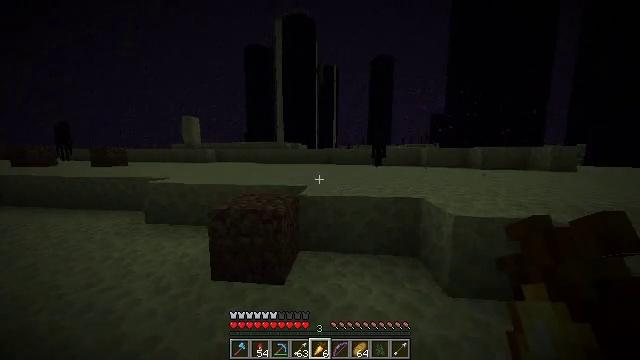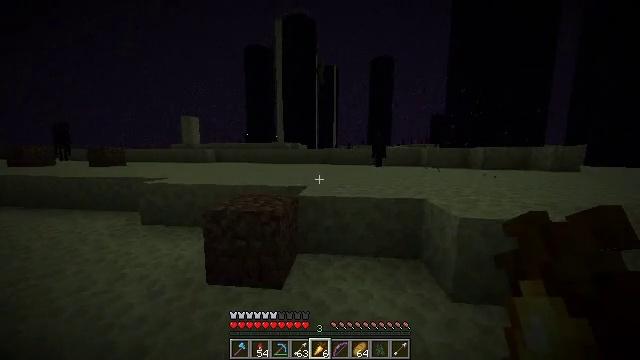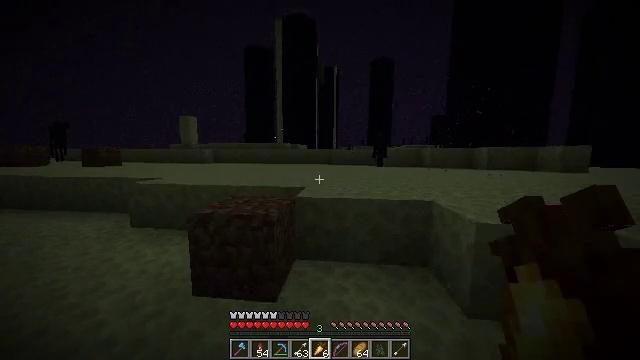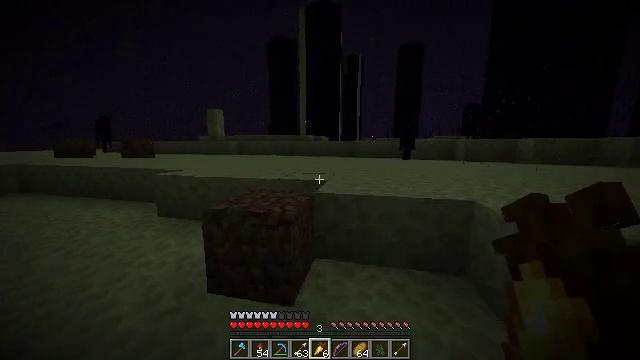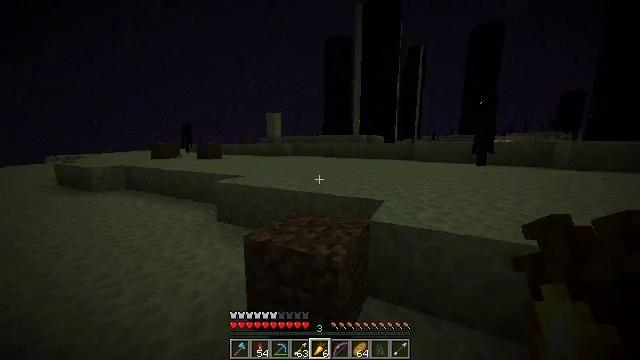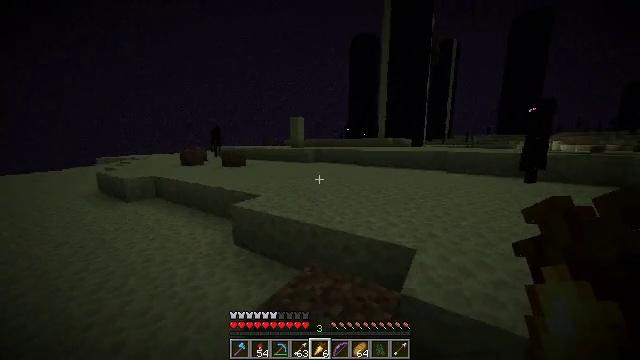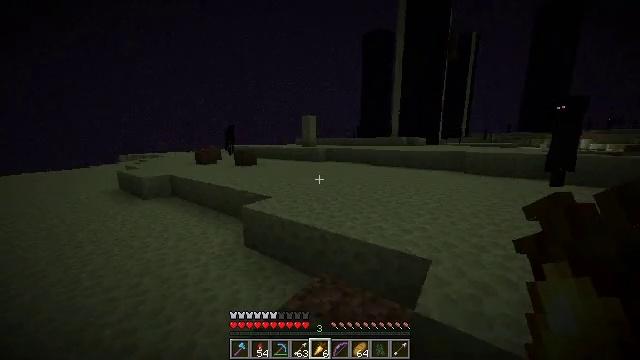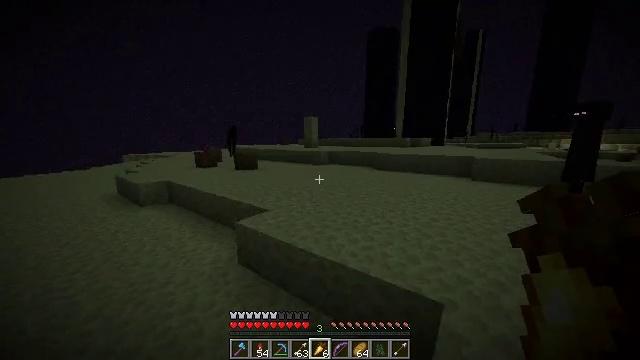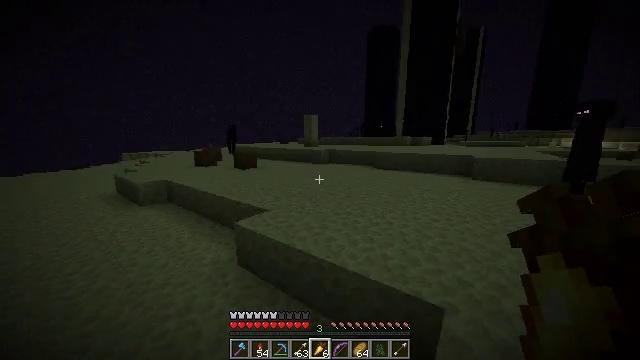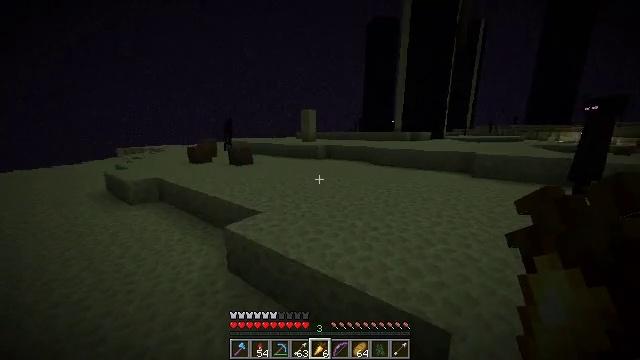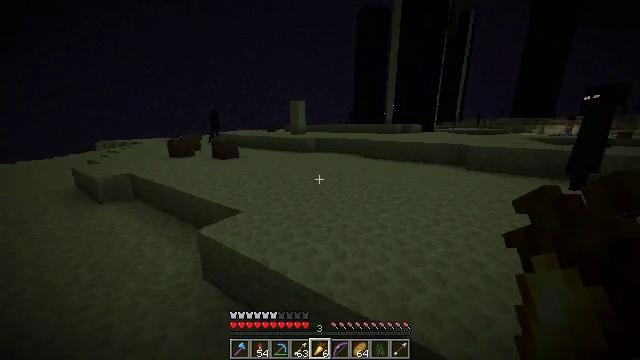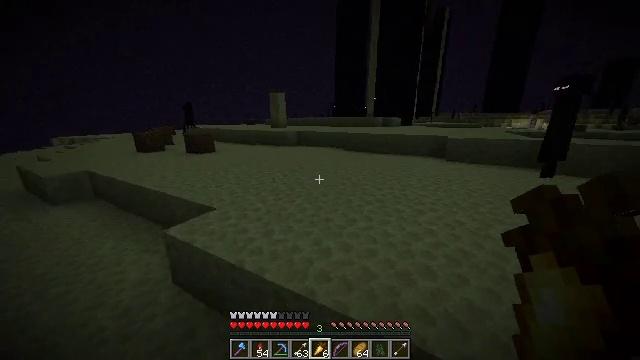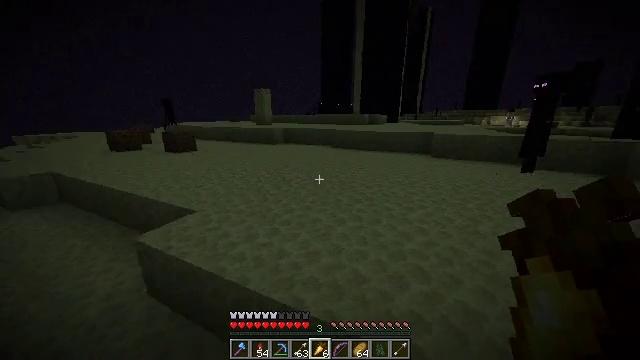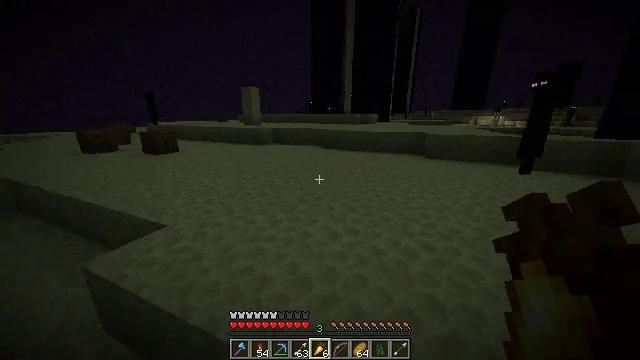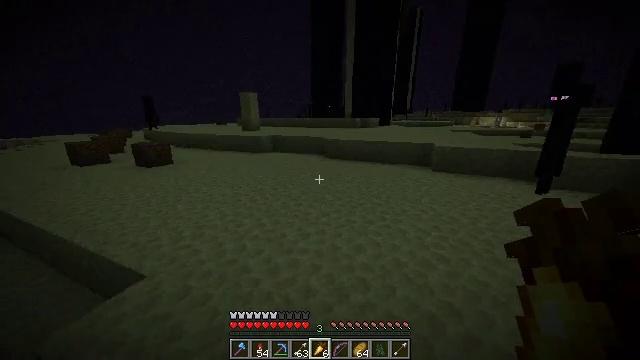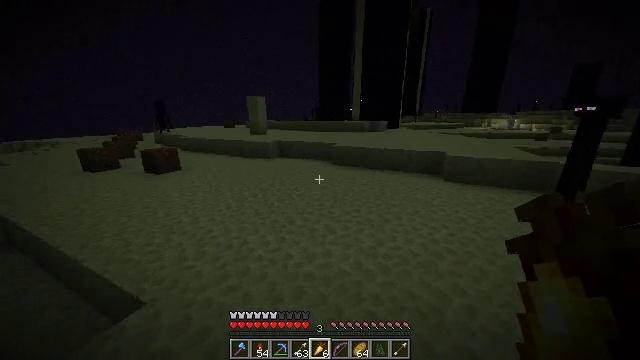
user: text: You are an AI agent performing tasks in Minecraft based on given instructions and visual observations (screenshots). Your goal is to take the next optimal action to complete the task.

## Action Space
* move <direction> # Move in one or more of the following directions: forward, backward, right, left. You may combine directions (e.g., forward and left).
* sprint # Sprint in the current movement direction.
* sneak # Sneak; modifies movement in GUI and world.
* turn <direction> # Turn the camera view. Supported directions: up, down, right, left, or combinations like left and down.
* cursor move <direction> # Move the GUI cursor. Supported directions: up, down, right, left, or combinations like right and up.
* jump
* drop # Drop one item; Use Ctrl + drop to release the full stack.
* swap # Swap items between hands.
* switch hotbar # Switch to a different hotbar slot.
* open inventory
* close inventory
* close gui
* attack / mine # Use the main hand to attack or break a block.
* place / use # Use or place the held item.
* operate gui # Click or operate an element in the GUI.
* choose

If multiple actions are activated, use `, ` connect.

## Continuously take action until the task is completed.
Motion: motion action
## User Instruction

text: Drop a firework rocket.
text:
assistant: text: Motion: move forward, sprint
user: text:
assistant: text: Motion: move forward, sprint
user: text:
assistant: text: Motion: move forward, sprint, turn left and down
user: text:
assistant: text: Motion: move forward, sprint, turn left, jump
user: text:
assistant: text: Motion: move forward, sprint, turn left, jump
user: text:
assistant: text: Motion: move forward, sprint, turn left, jump
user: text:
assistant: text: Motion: move forward, sprint, jump
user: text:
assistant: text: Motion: move forward, sprint, jump
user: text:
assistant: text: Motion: move forward, sprint, turn down, jump
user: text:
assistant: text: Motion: move forward, sprint, turn right and down, jump
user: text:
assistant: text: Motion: move forward, sprint, turn right and down, jump
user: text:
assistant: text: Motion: move forward, sprint, turn right, jump
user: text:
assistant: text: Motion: move forward, sprint, turn right, jump
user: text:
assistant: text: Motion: move forward, sprint, jump
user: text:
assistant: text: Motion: move forward, sprint, turn left, jump
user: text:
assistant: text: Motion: move forward, sprint, turn left, jump
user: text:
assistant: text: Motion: move forward, sprint, turn left, jump
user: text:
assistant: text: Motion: move forward, sprint, turn left, jump
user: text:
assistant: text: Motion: move forward, sprint, turn left and down, jump
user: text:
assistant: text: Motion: move forward, sprint, jump
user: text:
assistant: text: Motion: move forward, sprint, jump
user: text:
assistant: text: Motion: move forward, sprint, jump
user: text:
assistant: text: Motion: move forward, sprint, jump
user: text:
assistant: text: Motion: move forward, sprint, turn right, jump
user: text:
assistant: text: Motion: move forward, sprint, jump
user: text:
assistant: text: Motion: move forward, sprint, jump
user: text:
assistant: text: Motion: move forward, sprint, jump
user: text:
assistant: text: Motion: move forward, sprint, turn left, jump
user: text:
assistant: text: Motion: move forward, sprint, turn left, jump
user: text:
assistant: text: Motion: move forward, sprint, turn left, jump